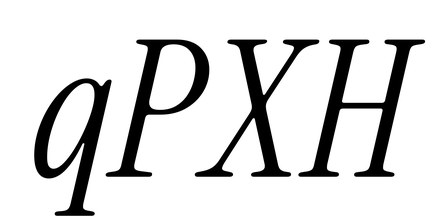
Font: InstrumentSerif-Italic